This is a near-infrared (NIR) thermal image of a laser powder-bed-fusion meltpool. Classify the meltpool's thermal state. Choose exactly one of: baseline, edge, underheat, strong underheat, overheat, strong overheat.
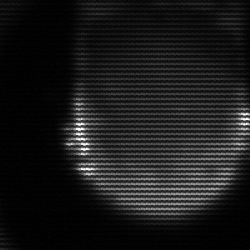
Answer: edge